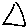
Label: triangle